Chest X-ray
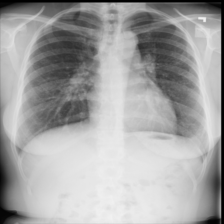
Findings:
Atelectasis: negative
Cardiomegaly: negative
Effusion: negative
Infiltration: negative
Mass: negative
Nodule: negative
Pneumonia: negative
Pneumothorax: negative
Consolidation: negative
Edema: negative
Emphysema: negative
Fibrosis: negative
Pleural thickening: negative
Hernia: negative